Question: I'm working on a web development project and am having some trouble getting the elements on my page positioned the way I want them. On my page I have two columns, and two other boxes, one for resources and one for links. I want the columns to appear side-by-side, and the other two boxes to be below them (these boxes will be stacked one on top of the other). As my CSS is written now, the two columns are side-by-side, however, the resources and links boxes are also both beside these two columns.
Here is my CSS:
'''
#zen-summary {
text-align: center;
background-color: red;
color: white;
border: 10px double white;
}
#start-id {
background-color: white;
color: purple;
text-align: center;
width: 400px;
border: 10px double purple;
display: block;
float: left;
}
#good-id {
background-color: white;
color: purple;
text-align: center;
width: 400px;
border: 10px double purple;
display: block;
float: left;
}
h3.occasion {
background-color: red;
color: white;
text-align: center;
border: 10px double white;
}
#design-selection {
list-style-position: inside;
text-align: center;
background-color: white;
border: 10px double red;
}
h3.animals {
background-color: red;
color: white;
text-align: center;
border: 10px double white;
}
#zen-resources {
list-style-position: inside;
text-align: center;
background-color: white;
color: purple;
border: 10px double red;
}
'''
Here is my html, however the instructions for this project state that I am not allowed to change the html in any way, I'm only allowed to work with the CSS.
'''
<!DOCTYPE html>
<html lang="en">
<head>
<meta charset="utf-8">
<title>CS 351 - Project 1</title>
<link rel="stylesheet" href="style.css">
</head>
<body id="css-zen-garden">
<section class="intro-start" id="start-intro-id">
<header role="bannerRocks">
<h1>CS 351 Rocks</h1>
<h2>351 is a really great thing!</h2>
</header>
<div class="summaryDivision" id="zen-summary" role="article">
<p>There are many ways that it is great.<a href="/examples/style.css" title="This page's sample CSS, the file you may modify."></a></p>
</div>
<div class="start" id="start-id" role="article">
<h3>The Road to Enlightenment</h3>
<p>To be, or not to be: that is the question". - (Act III, Scene I).</p>
<p>"Neither a borrower nor a lender be; For loan oft loses both itself and friend, and borrowing dulls the edge of husbandry". - (Act I, Scene III).</p>
<p>"This above all: to thine own self be true". - (Act I, Scene III).</p>
<p>"Though this be madness, yet there is method in 't.". - (Act II, Scene II). </p>
<p>"That it should come to this!". - (Act I, Scene II). </p>
<p>"There is nothing either good or bad, but thinking makes it so". - (Act II, Scene II). </p>
<p>"What a piece of work is man! how noble in reason! how infinite in faculty! in form and moving how express and admirable! in action how like an angel! in apprehension how like a god! the beauty of the world, the paragon of animals! ". - (Act II, Scene II).</p>
<p>"The lady doth protest too much, methinks". - (Act III, Scene II). </p>
<p>"In my mind's eye". - (Act I, Scene II).</p>
<p>"A little more than kin, and less than kind". - (Act I, Scene II).</p>
<p>"The play 's the thing wherein I'll catch the conscience of the king". - (Act II, Scene II). </p>
<p>"And it must follow, as the night the day, thou canst not then be false to any man". - (Act I, Scene III)."This is the very ecstasy of love". - (Act II, Scene I).</p>
<p>"Brevity is the soul of wit". - (Act II, Scene II).</p>
<p>"Doubt that the sun doth move, doubt truth to be a liar, but never doubt I love". - (Act II, Scene II).</p>
<p>"Rich gifts wax poor when givers prove unkind". - (Act III, Scene I).</p>
<p>"Do you think I am easier to be played on than a pipe?" - (Act III, Scene II).</p>
<p>"I will speak daggers to her, but use none". - (Act III, Scene II).</p>
<p>"When sorrows come, they come not single spies, but in battalions". - (Act IV, Scene V).</p>
</div>
</section>
<div class="bad inbetween" id="good-supporting" role="main">
<div class="good" id="good-id" role="article">
<h3>Make it good.</h3>
<p>"Now is the winter of our discontent". - (Act I, Scene I). </p>
<p>"A horse! a horse! my kingdom for a horse!". - (Act V, Scene IV). </p>
<p>"Conscience is but a word that cowards use, devised at first to keep the strong in awe". - (Act V, Scene III).</p>
<p>"So wise so young, they say, do never live long". - (Act III, Scene I). </p>
<p>"Off with his head!" - (Act III, Scene IV). </p>
<p>"An honest tale speeds best, being plainly told". - (Act IV, Scene IV). </p>
<p>"The king's name is a tower of strength". - (Act V, Scene III). </p>
<p>"The world is grown so bad, that wrens make prey where eagles dare not perch". - (Act I, Scene III).</p>
</div>
<aside class="sidebar" role="complementary">
<div class="wrapper">
<div class="design-selection" id="design-selection">
<h3 class="occasion">On the occasion...:</h3>
<nav role="navigation">
<ul>
<li>
<a href="http://cnn.com" class="design-name">Caesar</a></li>
<li><a href="http://sfasu.edu">SFA</a></li>
<li><a href="http://cosm.sfasu.edu">COSM</a>
</li>
</ul>
</nav>
</div>
<div class="zen-resources" id="zen-resources">
<h3 class="animals">Resources:</h3>
<ul>
<li class="view-css">
Cats</li>
<li class="view-css">Dogs</li>
<li class="view-css">Elephants</li>
<li class="view-css">Rhinos<a href="http://www.mezzoblue.com/zengarden/translations/" title="View translated versions of this page."></a>
</li>
</ul>
</div>
</div>
</aside>
</div>
<!--
These superfluous divs/spans were originally provided as catch-alls to add extra imagery.
These days we have full ::before and ::after support, favour using those instead.
These only remain for historical design compatibility. They might go away one day.
-->
<div class="extra1" role="presentation"></div><div class="extra2" role="presentation"></div><div class="extra3" role="presentation"></div>
<div class="extra4" role="presentation"></div><div class="extra5" role="presentation"></div><div class="extra6" role="presentation"></div>
</body>
</html>
'''
I'm pretty sure the only portions of the CSS that I'm concerned with for the present issue are the '#start-id', '#good-id', '#design-selection', and '#zen-resources' sections. I just went ahead and pasted all of it just in case.
I don't have an account on our server for this particular class, so I can't send a link to what the page actually looks like, but hopefully this pic will do.

I'm sure this is something really simple that I'm missing, this is the first time I've worked with HTML and CSS in a while. Any pointers would be greatly appreciated.
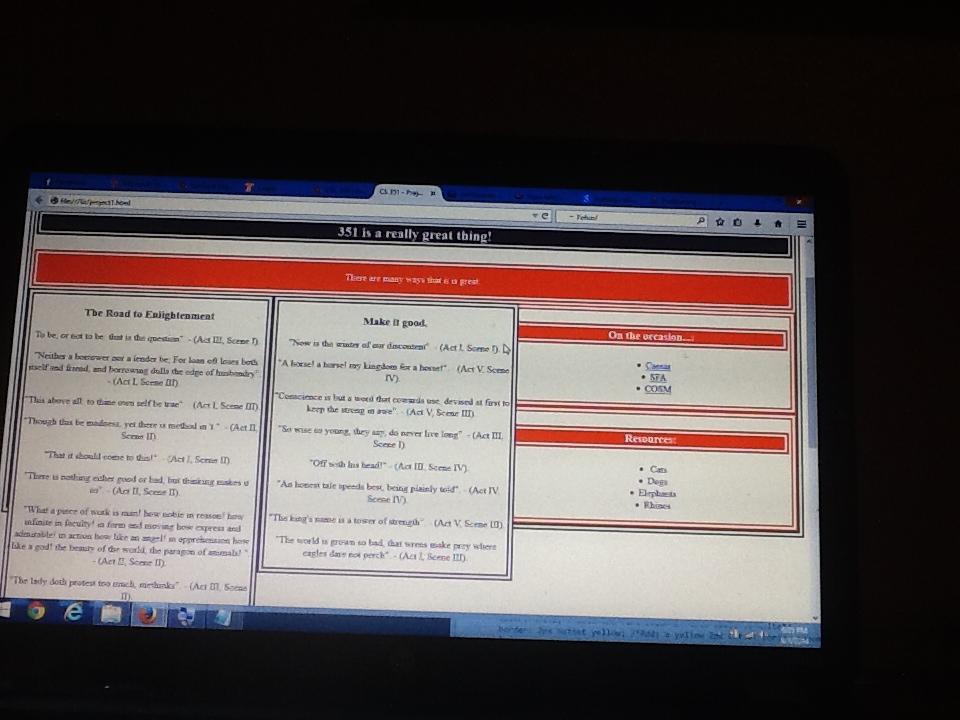
Answer: You need to <URL> between your sets of colums.
Add 'clear:left;' or 'clear:both;' the the first elemtent you want to appear below the first two columns.
<URL>